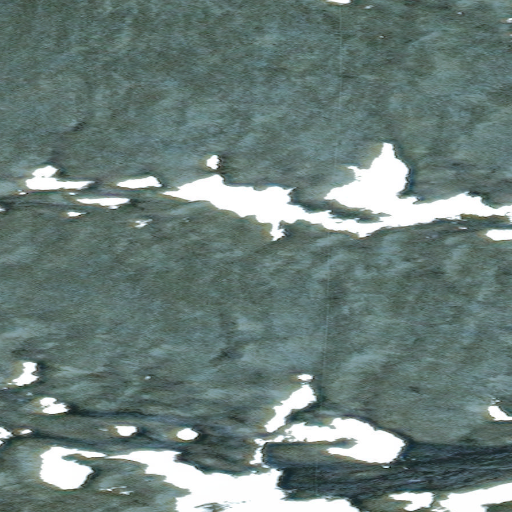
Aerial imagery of mountains in Alaska named Pupik Hills containing only unknown